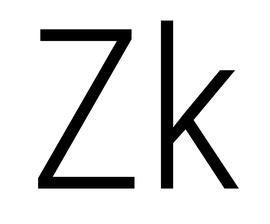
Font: Roboto_Condensed_Light